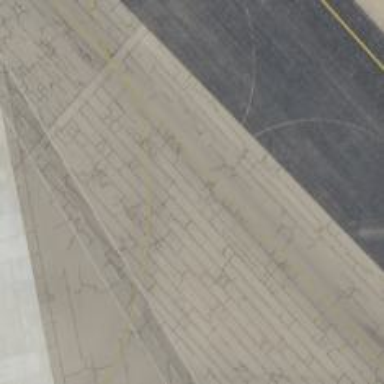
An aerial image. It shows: Image of taxiway at airport.